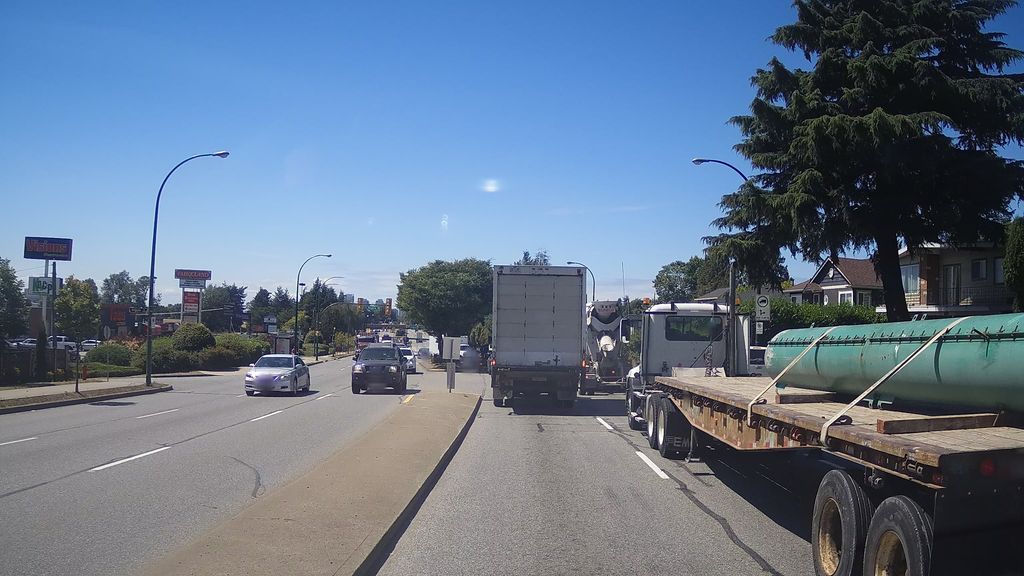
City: vancouver